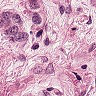
Metastatic tissue present: yes